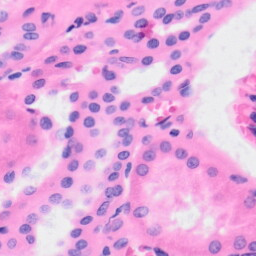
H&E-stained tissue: Kidney